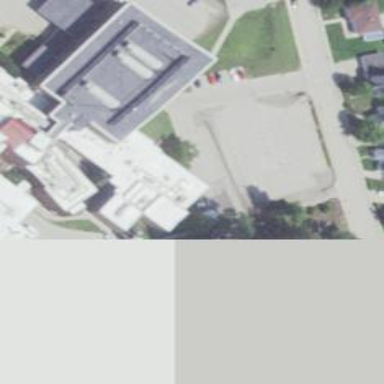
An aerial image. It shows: Hospital building.